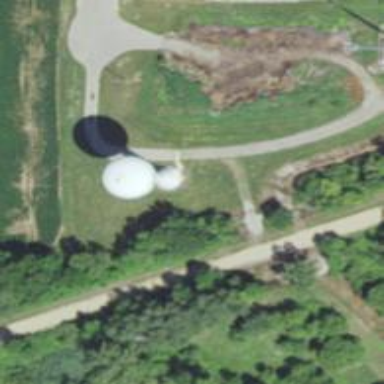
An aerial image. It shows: Water tower that is man-made.